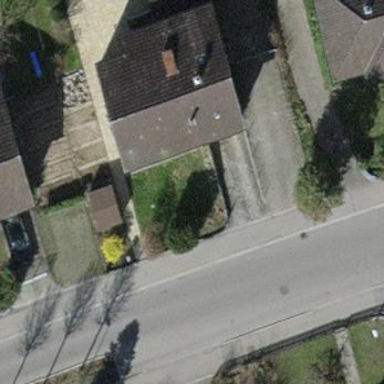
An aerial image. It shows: Detached building.